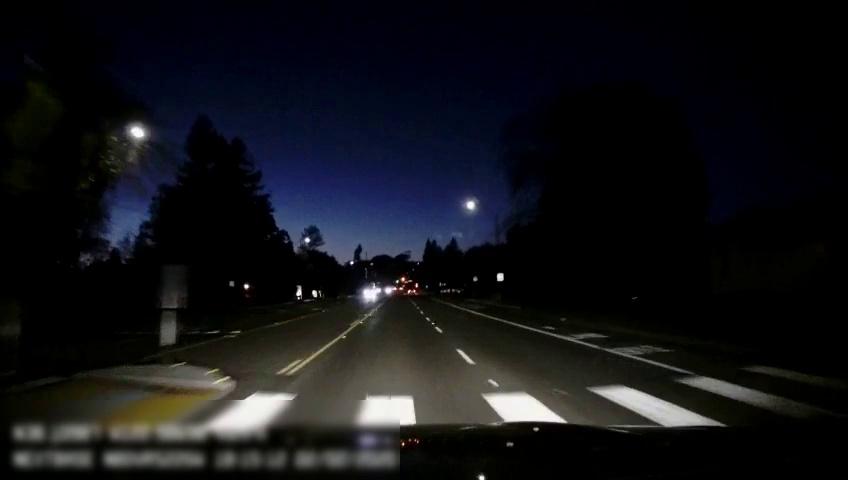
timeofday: Night
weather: Other
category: Drivable Space
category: Drivable Space
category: Lanes | Alternate Lane
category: Lanes | Current Lane
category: Lanes | Current Lane
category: Lanes | Opposite Lane